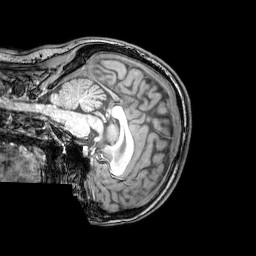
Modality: T1w
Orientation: sagittal
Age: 25
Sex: female
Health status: healthy
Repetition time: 0.081 s
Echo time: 0.037 s